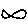
Label: fish